Interaction volume radius: 10 \u00c5
Interaction volume height: 15 \u00c5
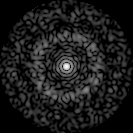
Disorder parameter: 0.8499